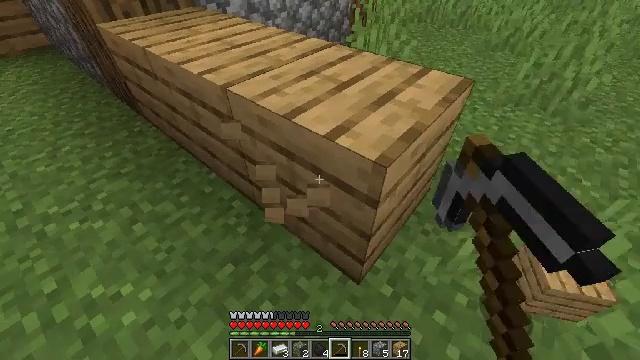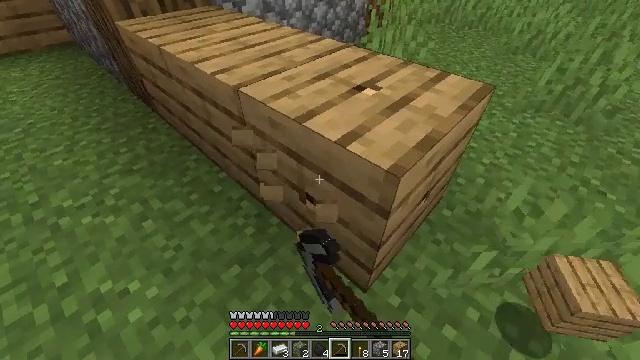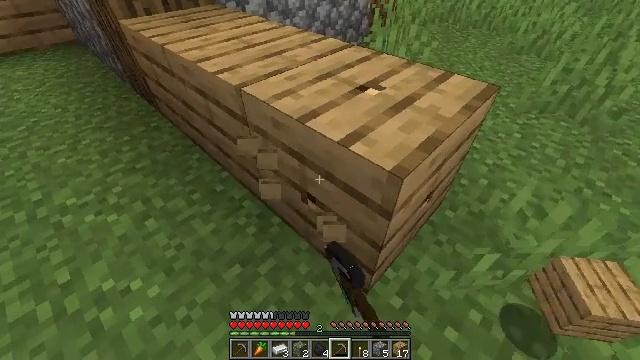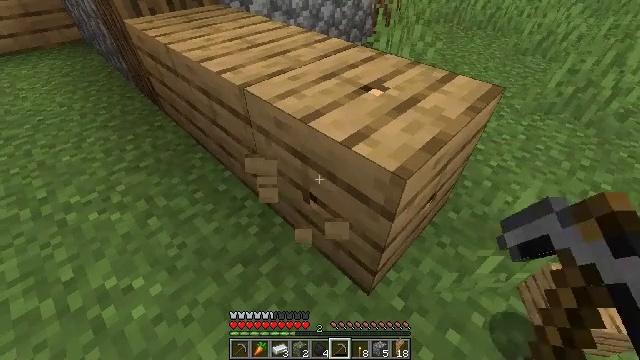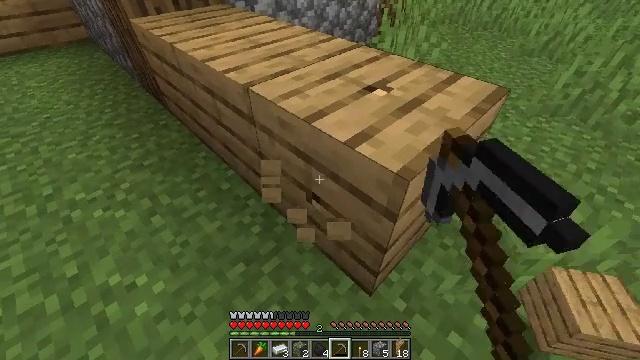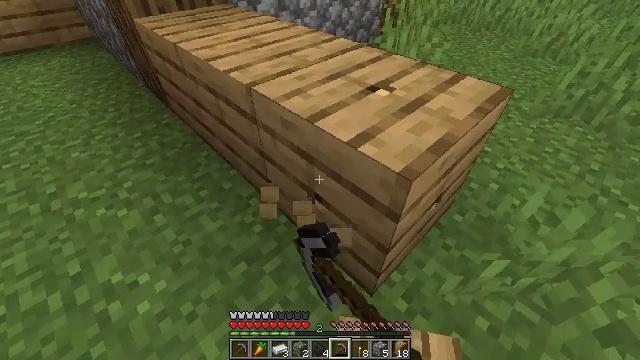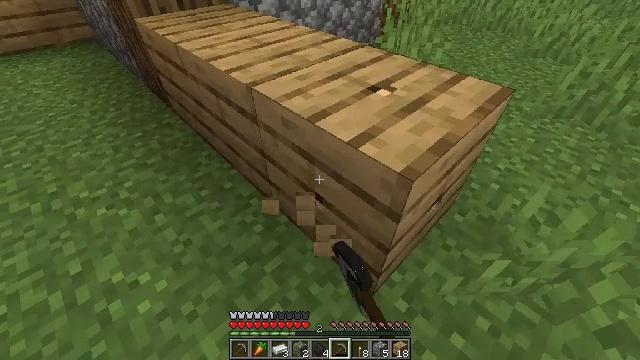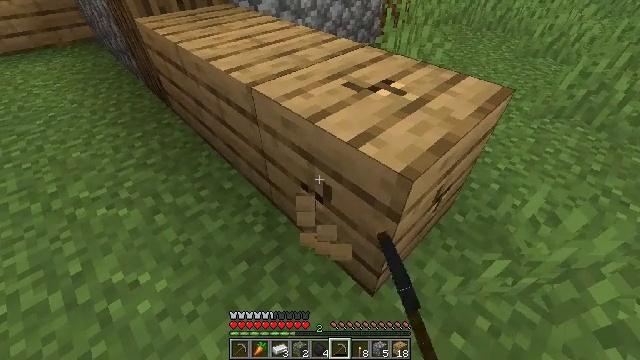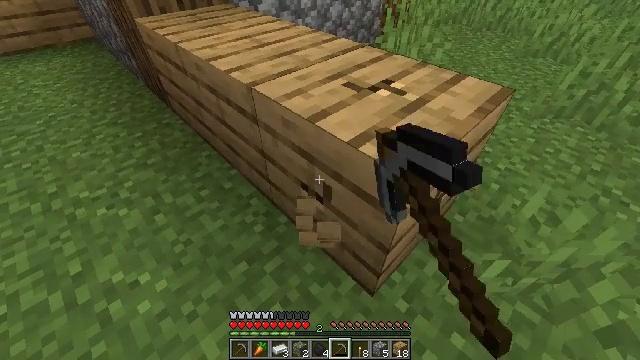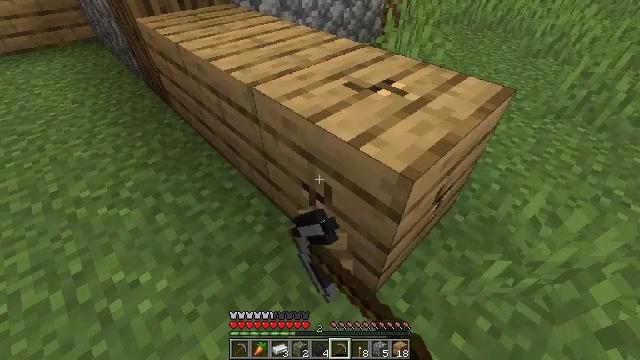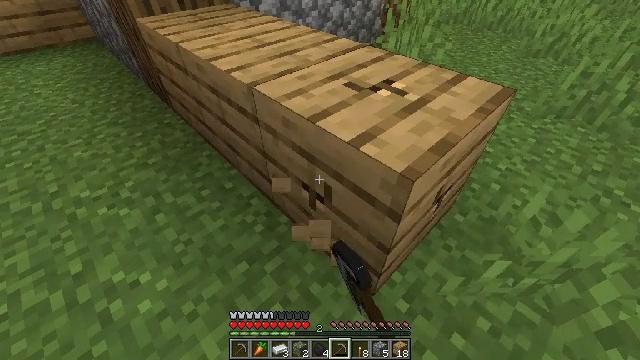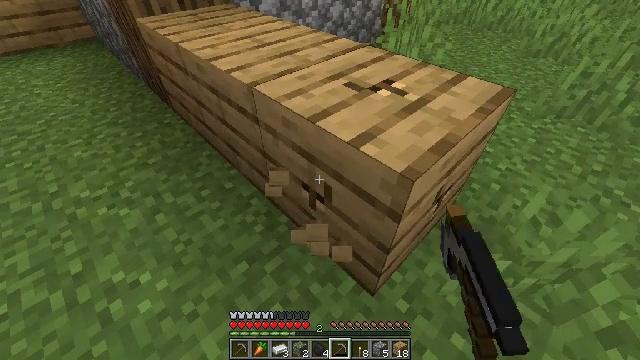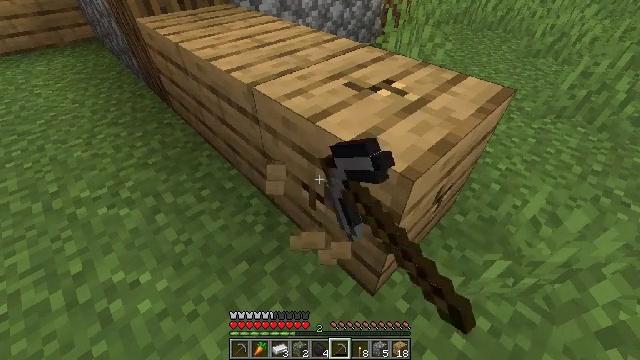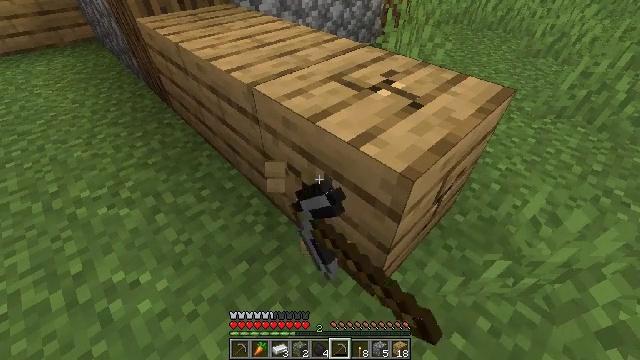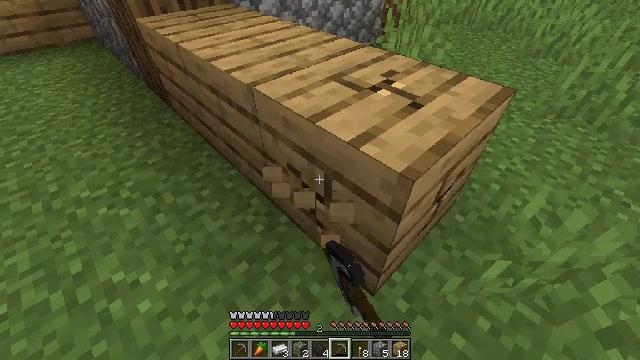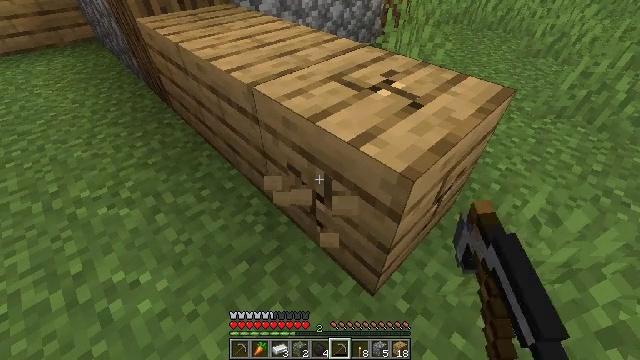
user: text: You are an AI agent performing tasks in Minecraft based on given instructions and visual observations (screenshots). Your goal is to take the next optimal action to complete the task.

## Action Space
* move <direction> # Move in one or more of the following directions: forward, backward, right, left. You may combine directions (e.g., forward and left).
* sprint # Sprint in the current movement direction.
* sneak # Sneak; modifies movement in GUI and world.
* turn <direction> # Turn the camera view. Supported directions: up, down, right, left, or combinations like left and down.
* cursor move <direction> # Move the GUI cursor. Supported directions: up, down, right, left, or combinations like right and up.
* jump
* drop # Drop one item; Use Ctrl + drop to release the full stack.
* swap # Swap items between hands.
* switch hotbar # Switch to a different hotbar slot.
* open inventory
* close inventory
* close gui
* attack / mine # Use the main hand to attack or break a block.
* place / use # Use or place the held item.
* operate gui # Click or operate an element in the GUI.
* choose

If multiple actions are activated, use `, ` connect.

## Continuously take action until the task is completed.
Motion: motion action
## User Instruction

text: Break the existing planks.
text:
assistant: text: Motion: turn left, attack / mine
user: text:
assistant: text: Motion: attack / mine
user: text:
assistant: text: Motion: attack / mine
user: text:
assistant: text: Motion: attack / mine
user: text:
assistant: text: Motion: attack / mine
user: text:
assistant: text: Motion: attack / mine
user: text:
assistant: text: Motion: attack / mine
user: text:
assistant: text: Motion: attack / mine
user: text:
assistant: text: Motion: attack / mine
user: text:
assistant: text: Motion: attack / mine
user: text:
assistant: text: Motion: attack / mine
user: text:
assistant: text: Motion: attack / mine
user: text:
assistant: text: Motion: attack / mine
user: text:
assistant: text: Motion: attack / mine
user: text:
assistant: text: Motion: attack / mine
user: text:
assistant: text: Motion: attack / mine
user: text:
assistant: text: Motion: attack / mine
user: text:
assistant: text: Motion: attack / mine
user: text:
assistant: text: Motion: attack / mine
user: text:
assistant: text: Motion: attack / mine
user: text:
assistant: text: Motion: attack / mine
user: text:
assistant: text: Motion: attack / mine
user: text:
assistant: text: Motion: attack / mine
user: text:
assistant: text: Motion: attack / mine
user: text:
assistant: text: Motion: attack / mine
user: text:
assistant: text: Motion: attack / mine
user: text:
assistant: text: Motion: attack / mine
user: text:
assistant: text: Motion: attack / mine
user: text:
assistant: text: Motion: attack / mine
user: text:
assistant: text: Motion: attack / mine